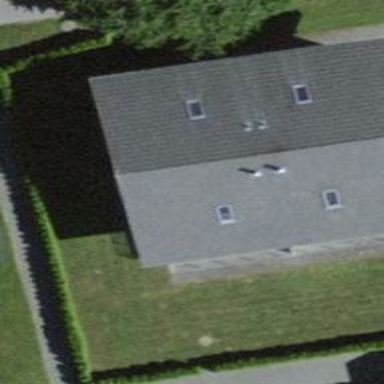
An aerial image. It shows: House with gabled roof oriented across.